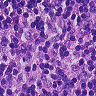
Metastatic tissue present: no